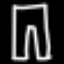
Label: pants